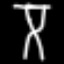
Label: hourglass